Interaction volume radius: 5 \u00c5
Interaction volume height: 30 \u00c5
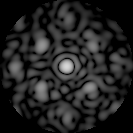
Disorder parameter: 0.5293